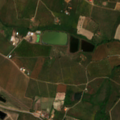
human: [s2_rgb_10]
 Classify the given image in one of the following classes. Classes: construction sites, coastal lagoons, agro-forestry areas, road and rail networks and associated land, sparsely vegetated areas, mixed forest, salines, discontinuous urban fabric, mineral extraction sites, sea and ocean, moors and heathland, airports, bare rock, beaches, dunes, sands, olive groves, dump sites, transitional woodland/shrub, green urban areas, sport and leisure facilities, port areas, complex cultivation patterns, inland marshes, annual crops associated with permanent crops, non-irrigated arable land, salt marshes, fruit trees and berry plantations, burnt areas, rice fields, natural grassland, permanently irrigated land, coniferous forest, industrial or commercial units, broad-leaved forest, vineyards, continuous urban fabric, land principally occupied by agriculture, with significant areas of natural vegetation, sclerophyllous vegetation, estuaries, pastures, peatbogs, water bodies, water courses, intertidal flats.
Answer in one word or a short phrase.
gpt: continuous urban fabric